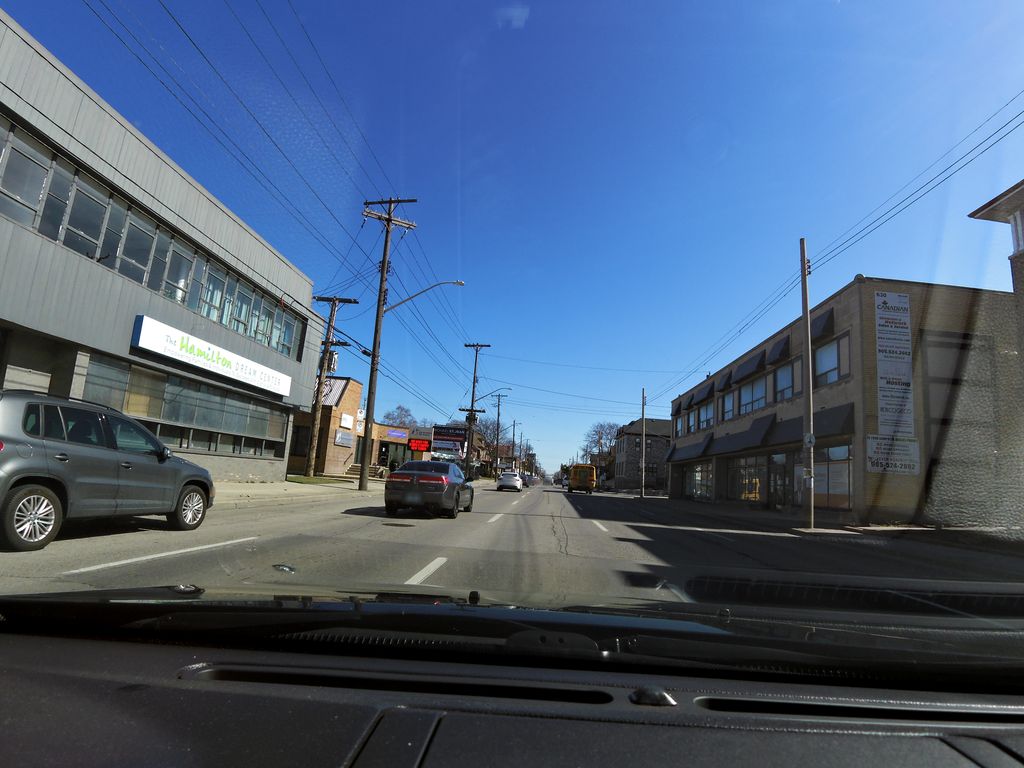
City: hamilton